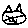
Label: cat